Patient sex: M
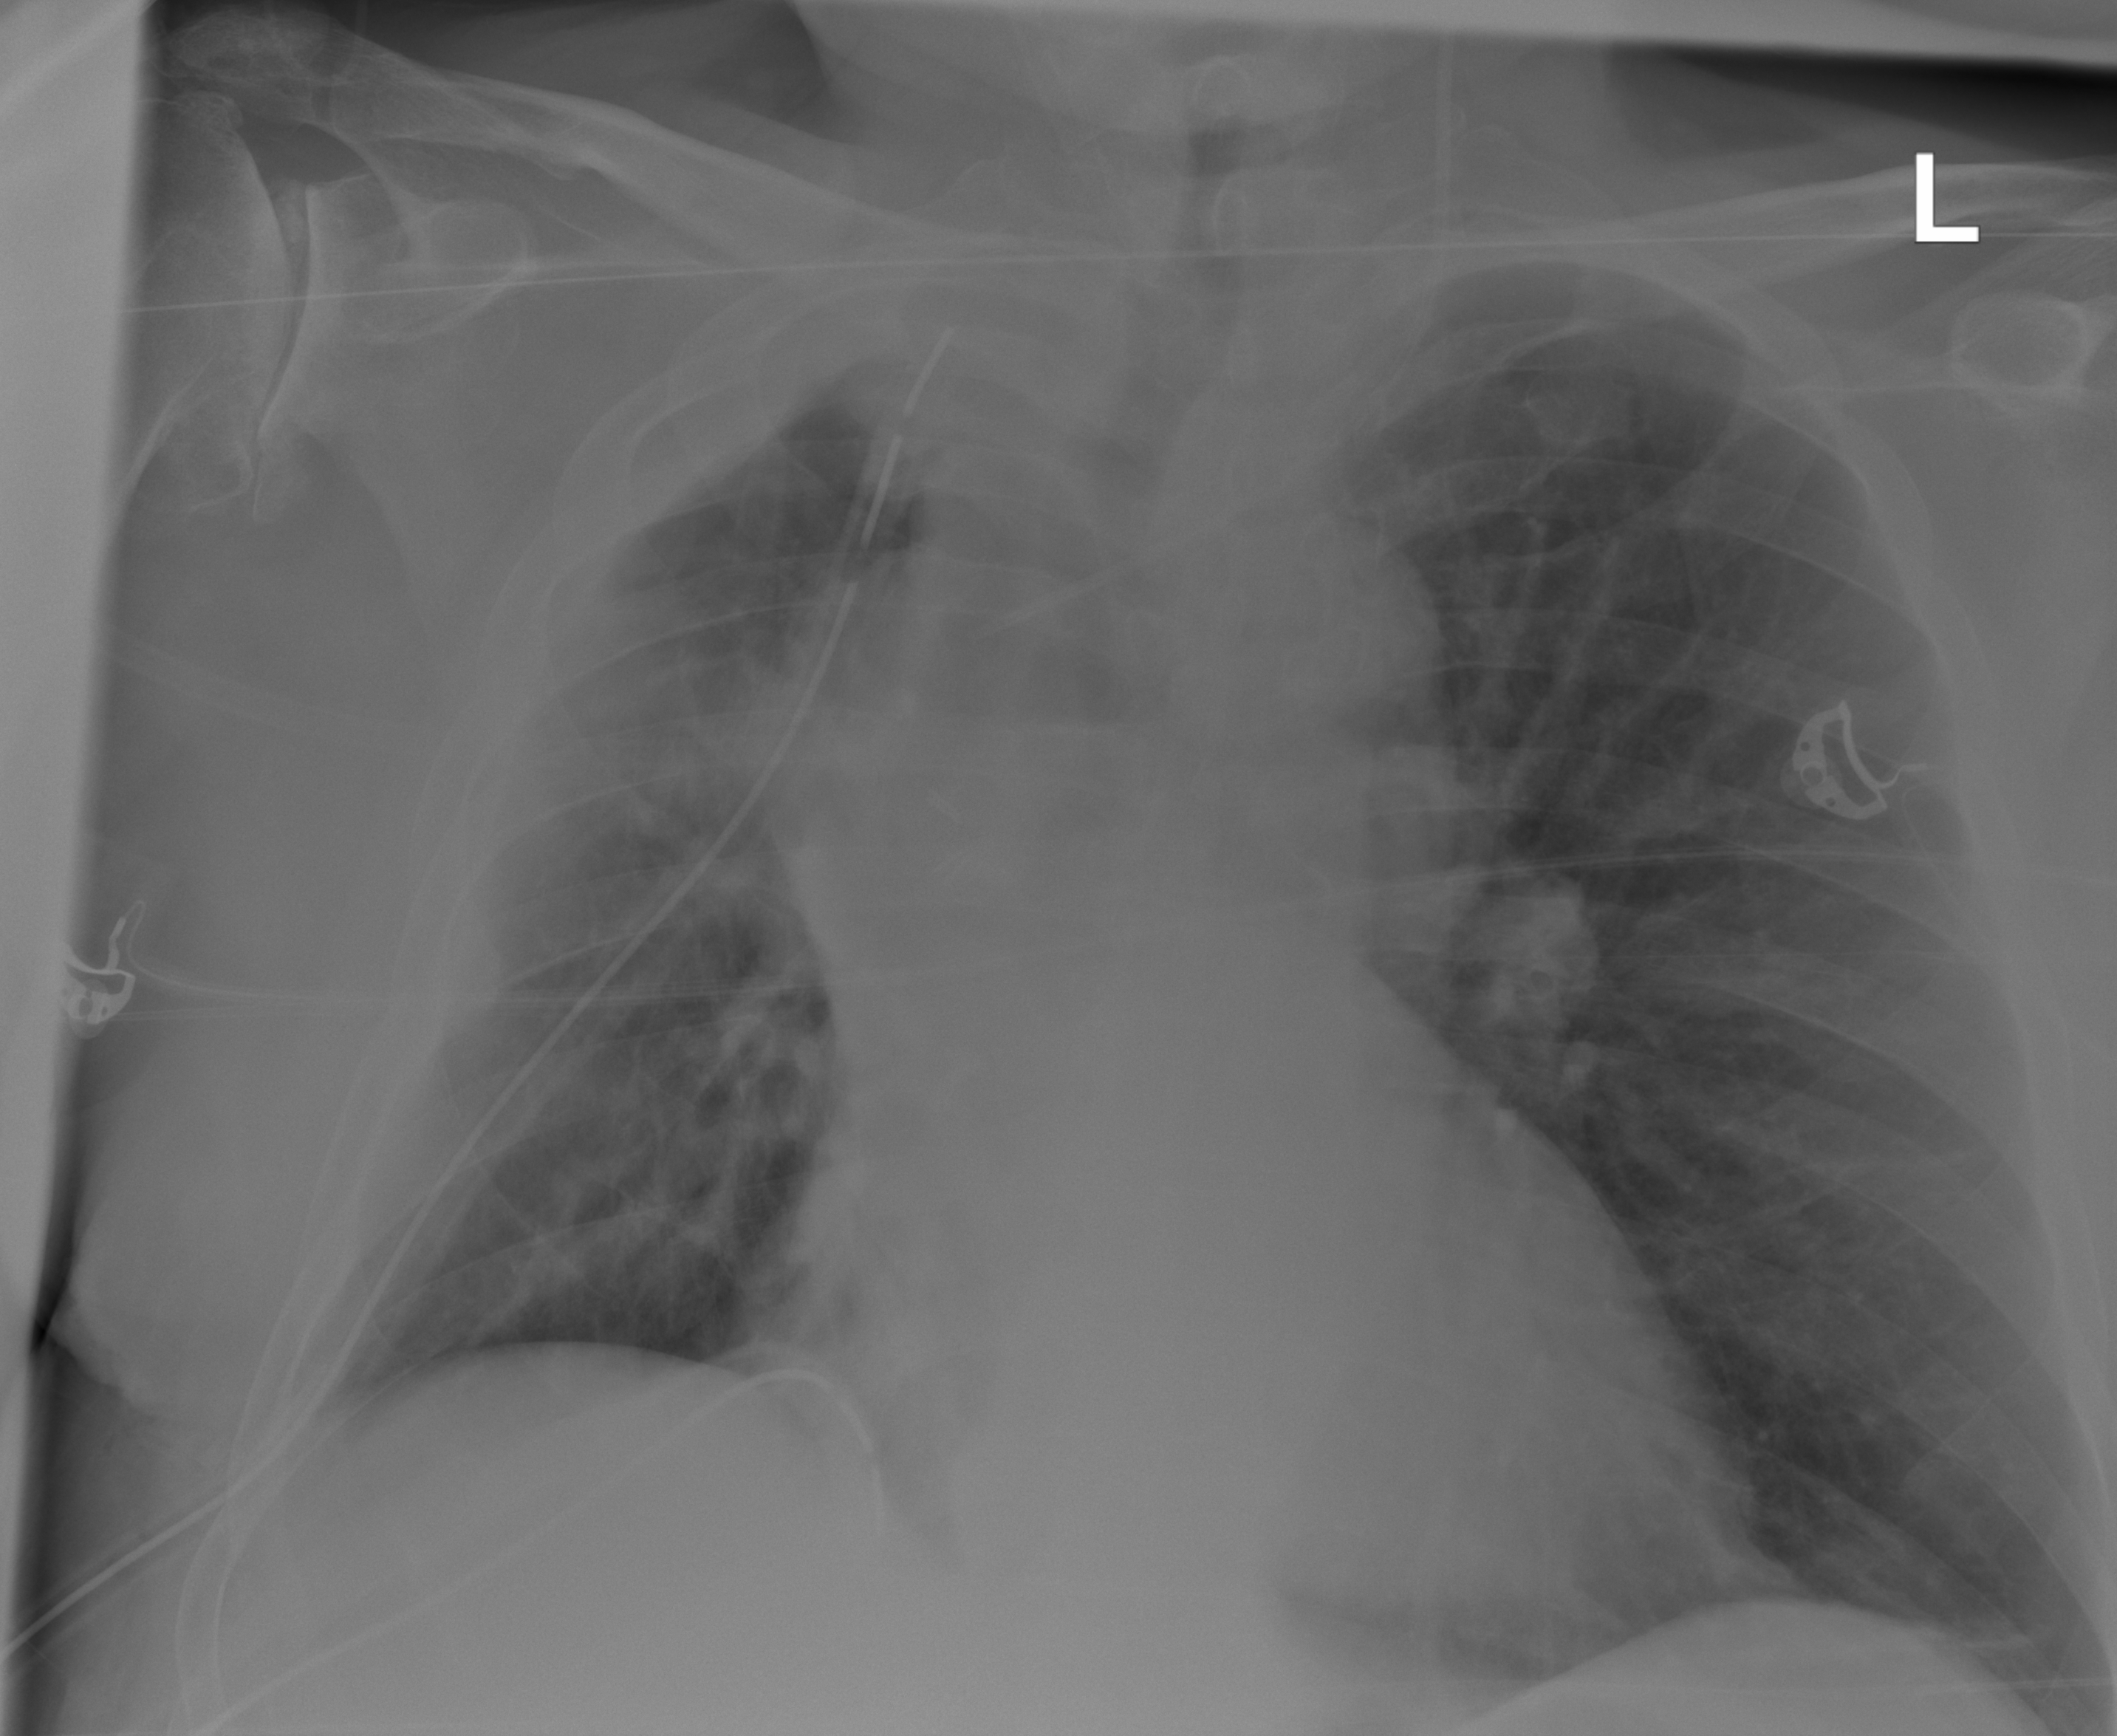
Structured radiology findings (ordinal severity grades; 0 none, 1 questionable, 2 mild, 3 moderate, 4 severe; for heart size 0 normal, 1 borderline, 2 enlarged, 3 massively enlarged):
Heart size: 2
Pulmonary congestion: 2
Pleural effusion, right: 0
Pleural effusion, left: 0
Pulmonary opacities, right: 0
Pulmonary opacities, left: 0
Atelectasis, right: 2
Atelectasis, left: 0